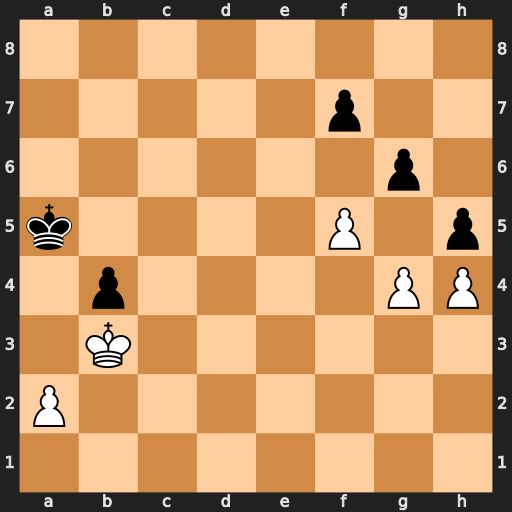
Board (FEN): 8/5p2/6p1/k4P1p/1p4PP/1K6/P7/8
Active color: w
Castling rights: -
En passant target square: -
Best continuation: gxh5 gxh5 Kc4